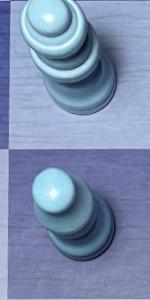
Label: Bishop_White